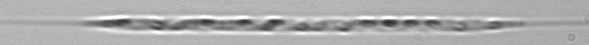
Label: Rhizosolenia